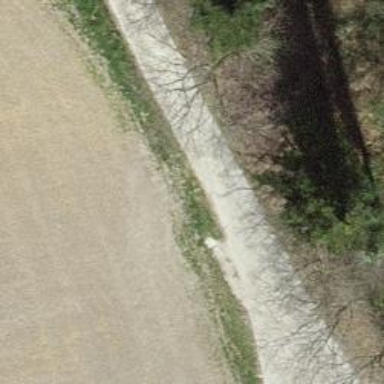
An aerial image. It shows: Concrete alley designated as service road. The track quality is classified as grade1.